Question: I'm trying to display an image on a point on the screen.
I have the pitch and the yaw of the current point. All I need is to convert these values to a 2 coord points.
Here is what I've done so far:
'''
double tmp_yaw = yaw - myPlayer_yaw;
double tmp_pitch = pitch - myPlayer_pitch;
if (tmp_yaw < -180D) tmp_yaw += 360D;
if (tmp_yaw > 180D) tmp_yaw -= 360D;
// X Y screen coords
int x = (tmp_yaw / 180) * (screen_width / 2);
int y = (tmp_pitch / 90) * (screen_height / 2);
'''
At first glance, this code looks easy but I don't know why I doesn't display the point where it is expected.
Variables 'yaw' and 'pitch' are here the rotation to the point in 3D.
Variables 'myPlayer_yaw' and 'myPlayer_pitch' stand for where the player is looking at any moment.
Did I do something wrong?

I want to get those kind of results:
- - - - -
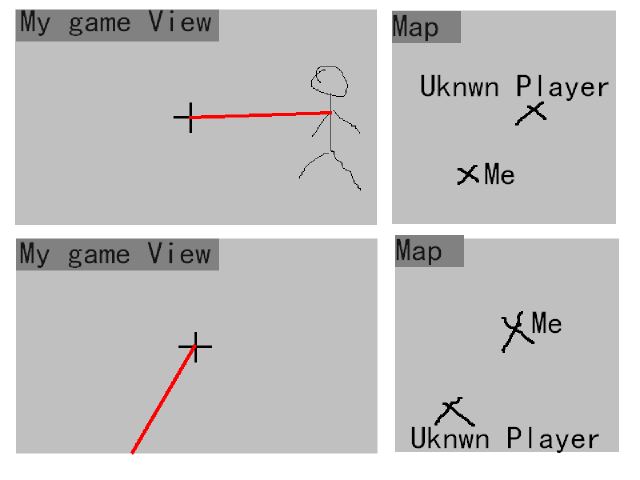
Answer: Finally I solved it using 'vertex3D'
Here is the code:
'''
public void drawLine(Vector3 origin, Vector3 destination, int color)
{
GL11.glBlendFunc(GL11.GL_SRC_ALPHA, GL11.GL_ONE_MINUS_SRC_ALPHA);
GL11.glLineWidth(3.0F);
GL11.glDisable(GL11.GL_DEPTH_TEST);
GL11.glDepthMask(false);
GL11.glBegin(GL11.GL_LINES);
float red = (float)((color & 0xFF0000) >> 16);
float green = (float)((color & 0x00FF00) >> 8);
float blue = (float)(color & 0x0000FF);
GL11.glColor3f(red, green, blue);
double diffX = destination.x() - origin.x() + 0.05D;
double diffY = destination.y() - origin.y() - 1.35D;
double diffZ = destination.z() - origin.z() - 0.05D;
GL11.glVertex3d(0.0D, 0.0D, 0.0D);
GL11.glVertex3d( -diffX, -diffY, -diffZ);
GL11.glEnd();
GL11.glDepthMask(true);
GL11.glEnable(GL11.GL_DEPTH_TEST);
}
'''
You can use it like that:
'''
Vector3 vOrg = new Vector3(x, y, z);
Vector3 vDest = new Vector3(cameraX, cameraY, cameraZ);
drawLine(vOrg, vDest, 0xFF0000); // Will display a red line (RGB format)
'''
I hope this will help someone.